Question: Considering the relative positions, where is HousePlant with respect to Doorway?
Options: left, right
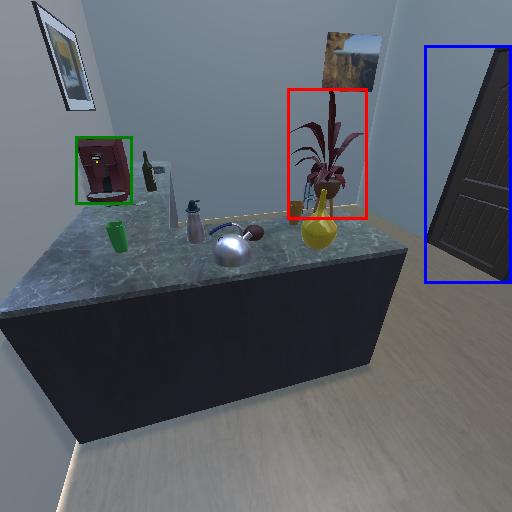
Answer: left